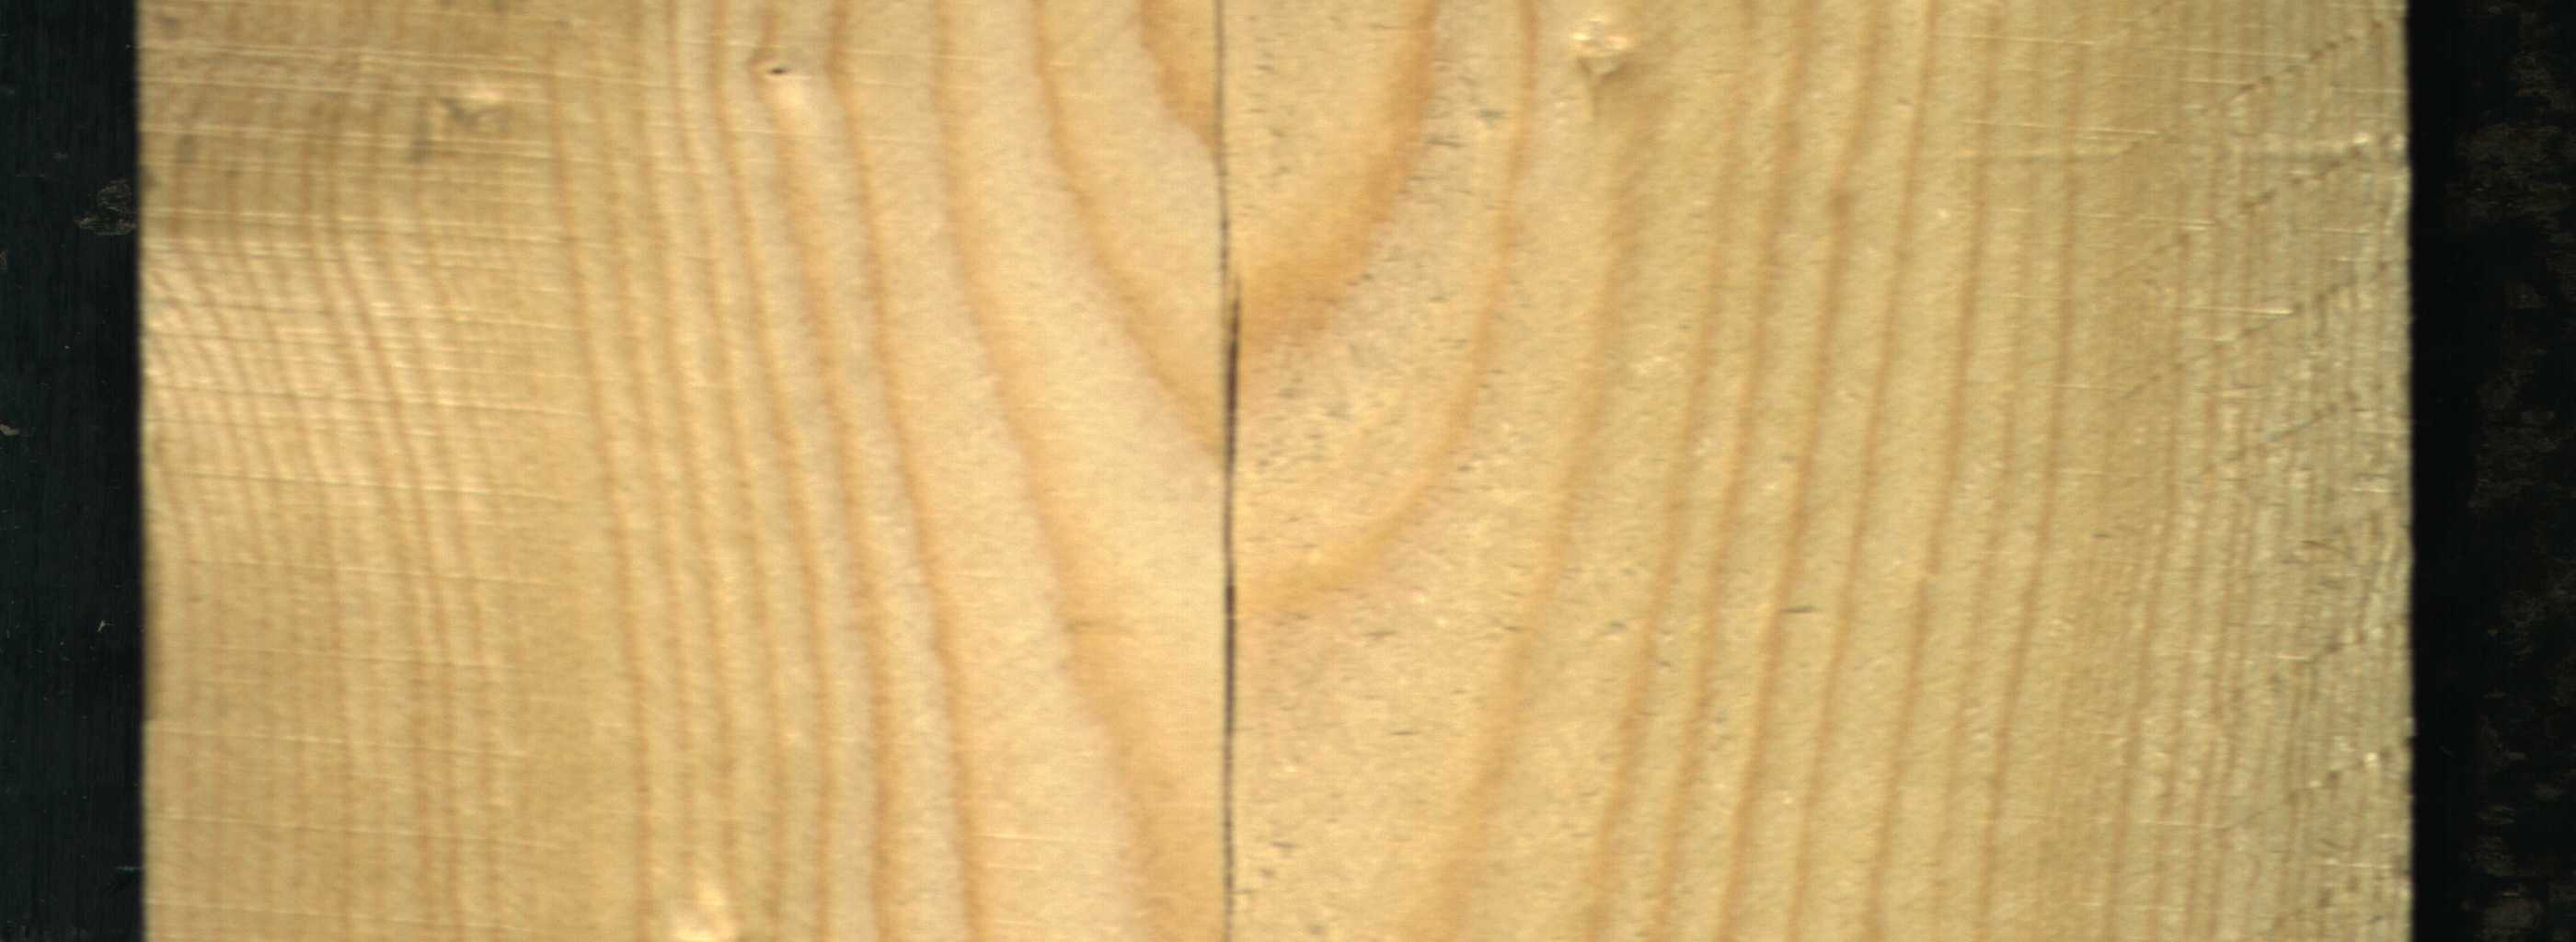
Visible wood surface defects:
Crack